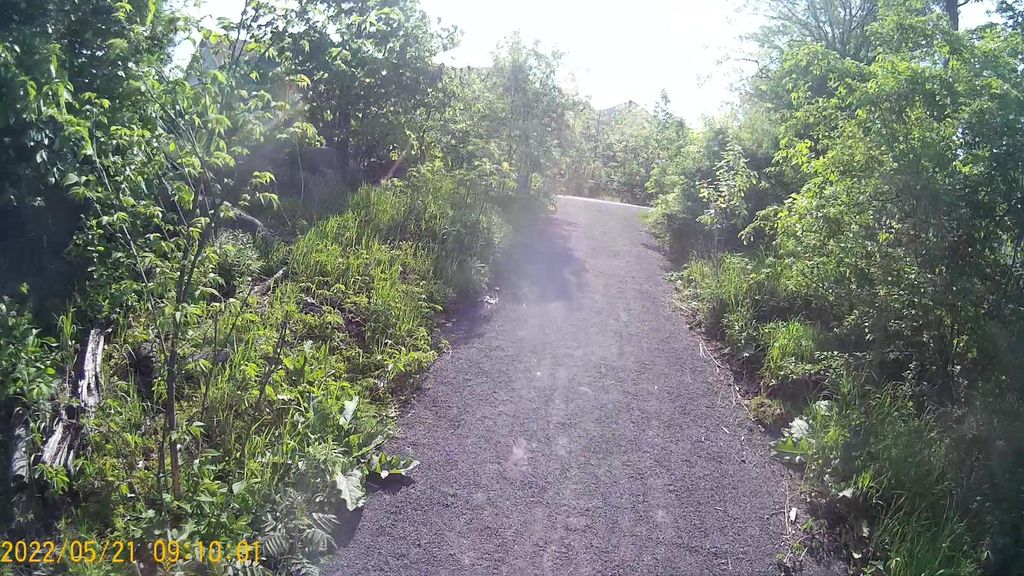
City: ottawa-gatineau